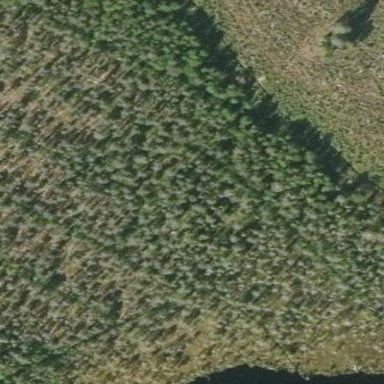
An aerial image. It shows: Woodland with needle-leaved trees.